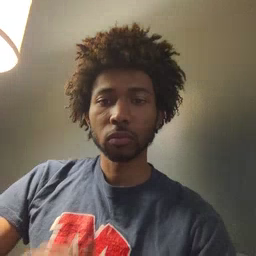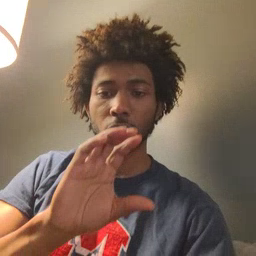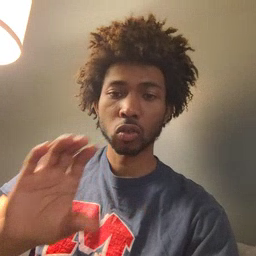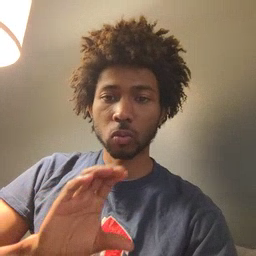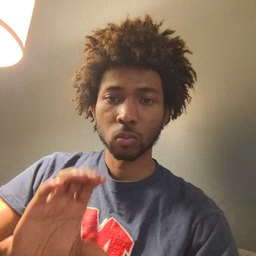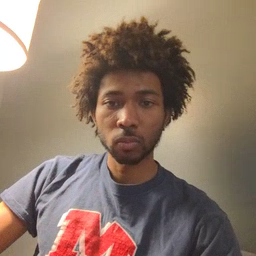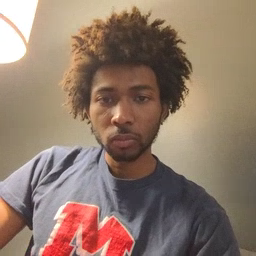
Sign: chocolate